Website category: university
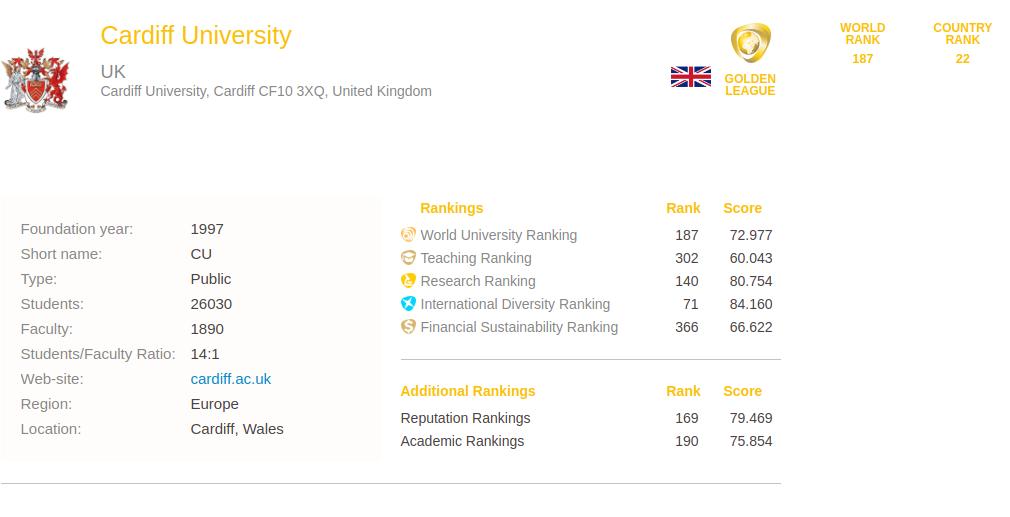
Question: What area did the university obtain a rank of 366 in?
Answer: Financial Sustainability Ranking

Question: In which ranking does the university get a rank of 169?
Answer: Reputation Rankings

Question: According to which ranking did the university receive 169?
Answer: Reputation Rankings

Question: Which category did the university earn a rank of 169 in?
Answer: Reputation Rankings

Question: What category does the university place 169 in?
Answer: Reputation Rankings

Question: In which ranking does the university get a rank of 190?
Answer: Academic Rankings

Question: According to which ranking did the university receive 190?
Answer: Academic Rankings

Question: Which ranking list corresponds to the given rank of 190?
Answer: Academic Rankings

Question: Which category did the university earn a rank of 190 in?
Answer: Academic Rankings

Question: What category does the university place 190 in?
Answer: Academic Rankings

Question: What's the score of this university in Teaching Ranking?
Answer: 60.043

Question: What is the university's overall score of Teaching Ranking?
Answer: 60.043

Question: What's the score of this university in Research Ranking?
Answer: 80.754

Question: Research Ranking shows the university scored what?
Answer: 80.754

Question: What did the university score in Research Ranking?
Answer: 80.754

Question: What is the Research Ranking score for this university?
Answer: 80.754

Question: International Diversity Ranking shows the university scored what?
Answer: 84.160

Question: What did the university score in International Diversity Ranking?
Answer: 84.160

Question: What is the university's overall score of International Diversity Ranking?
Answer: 84.160

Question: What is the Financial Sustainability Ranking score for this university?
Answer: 66.622

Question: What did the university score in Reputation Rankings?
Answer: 79.469

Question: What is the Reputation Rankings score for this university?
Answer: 79.469

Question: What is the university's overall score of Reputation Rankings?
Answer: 79.469

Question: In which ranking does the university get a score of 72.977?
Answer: World University Ranking

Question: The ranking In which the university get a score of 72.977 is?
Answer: World University Ranking

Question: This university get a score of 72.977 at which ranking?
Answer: World University Ranking

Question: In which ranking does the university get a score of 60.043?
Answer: Teaching Ranking

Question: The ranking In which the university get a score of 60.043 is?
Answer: Teaching Ranking

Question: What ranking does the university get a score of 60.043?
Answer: Teaching Ranking

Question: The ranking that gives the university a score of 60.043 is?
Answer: Teaching Ranking

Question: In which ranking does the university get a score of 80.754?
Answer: Research Ranking

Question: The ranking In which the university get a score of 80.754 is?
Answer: Research Ranking

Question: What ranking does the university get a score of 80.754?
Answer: Research Ranking

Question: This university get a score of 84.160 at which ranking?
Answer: International Diversity Ranking

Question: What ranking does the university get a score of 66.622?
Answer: Financial Sustainability Ranking

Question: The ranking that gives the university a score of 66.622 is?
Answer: Financial Sustainability Ranking

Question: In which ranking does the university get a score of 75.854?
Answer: Academic Rankings

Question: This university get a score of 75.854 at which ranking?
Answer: Academic Rankings